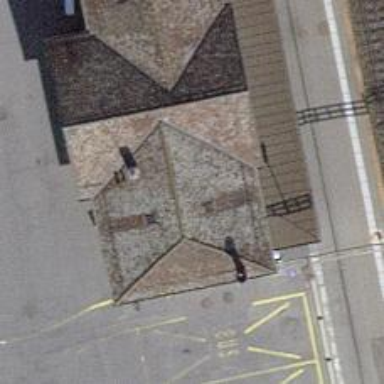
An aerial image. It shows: Restaurant.